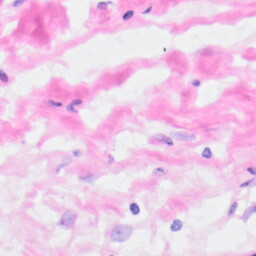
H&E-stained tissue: Kidney